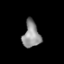
Tissue: lung
Cell type: Others
Senescence score: 0.184
Nuclear area (px): 444
Mean DAPI intensity: 143.739